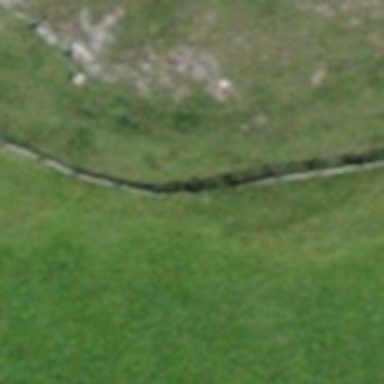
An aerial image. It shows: Fence.